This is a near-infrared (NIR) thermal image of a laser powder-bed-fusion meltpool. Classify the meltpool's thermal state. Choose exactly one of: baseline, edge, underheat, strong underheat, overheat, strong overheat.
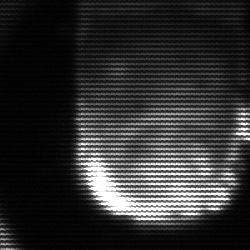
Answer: baseline